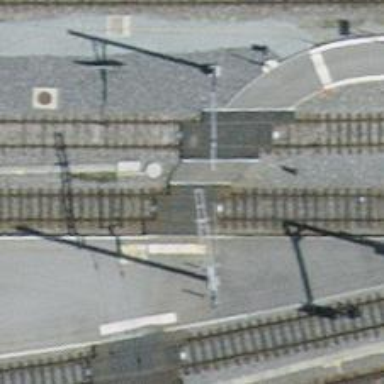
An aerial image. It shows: Level crossing along the railway.